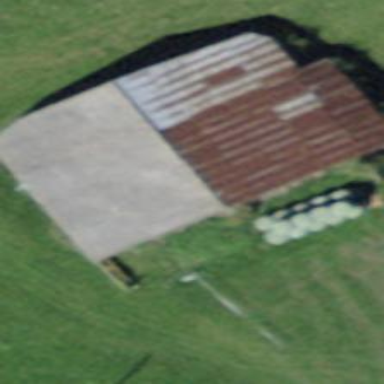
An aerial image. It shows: Barn.